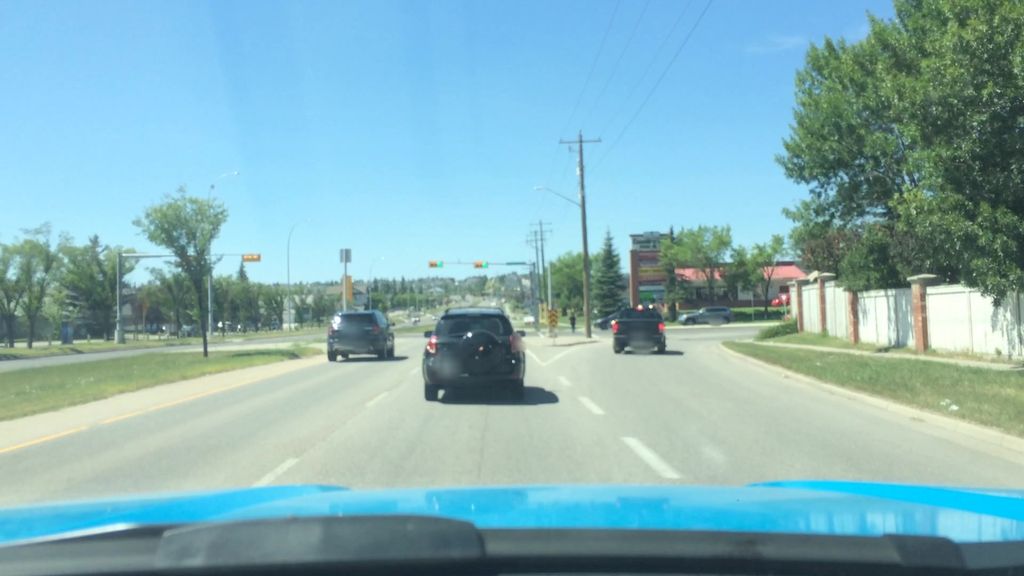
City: calgary